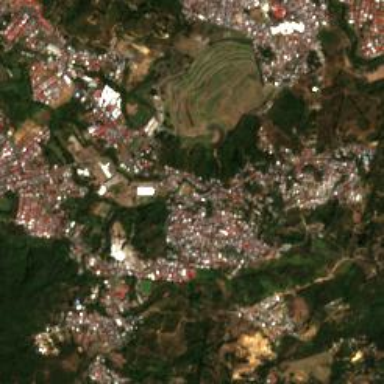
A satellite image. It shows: Irregular settlement in residential area.